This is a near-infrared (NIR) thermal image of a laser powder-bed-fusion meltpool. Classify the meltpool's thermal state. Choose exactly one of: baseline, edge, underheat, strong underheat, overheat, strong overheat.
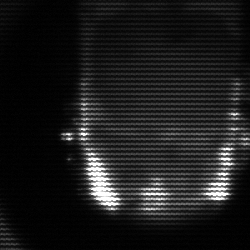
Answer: baseline